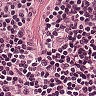
Metastatic tissue present: no